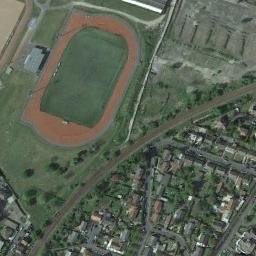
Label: ground_track_field